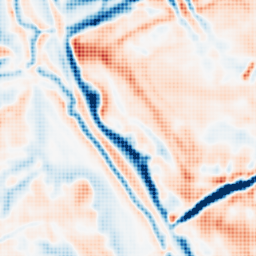
Category: multiscale
Decomposition family: dog_multiscale
Decomposition parameters: sigma_ratio: 1.4
n_scales: 4
base_sigma: 2
Upsampling method: sinc_hamming
Upsampling parameters: scale: 4
kernel_size: 4
Upsampling scale: 4